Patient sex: M
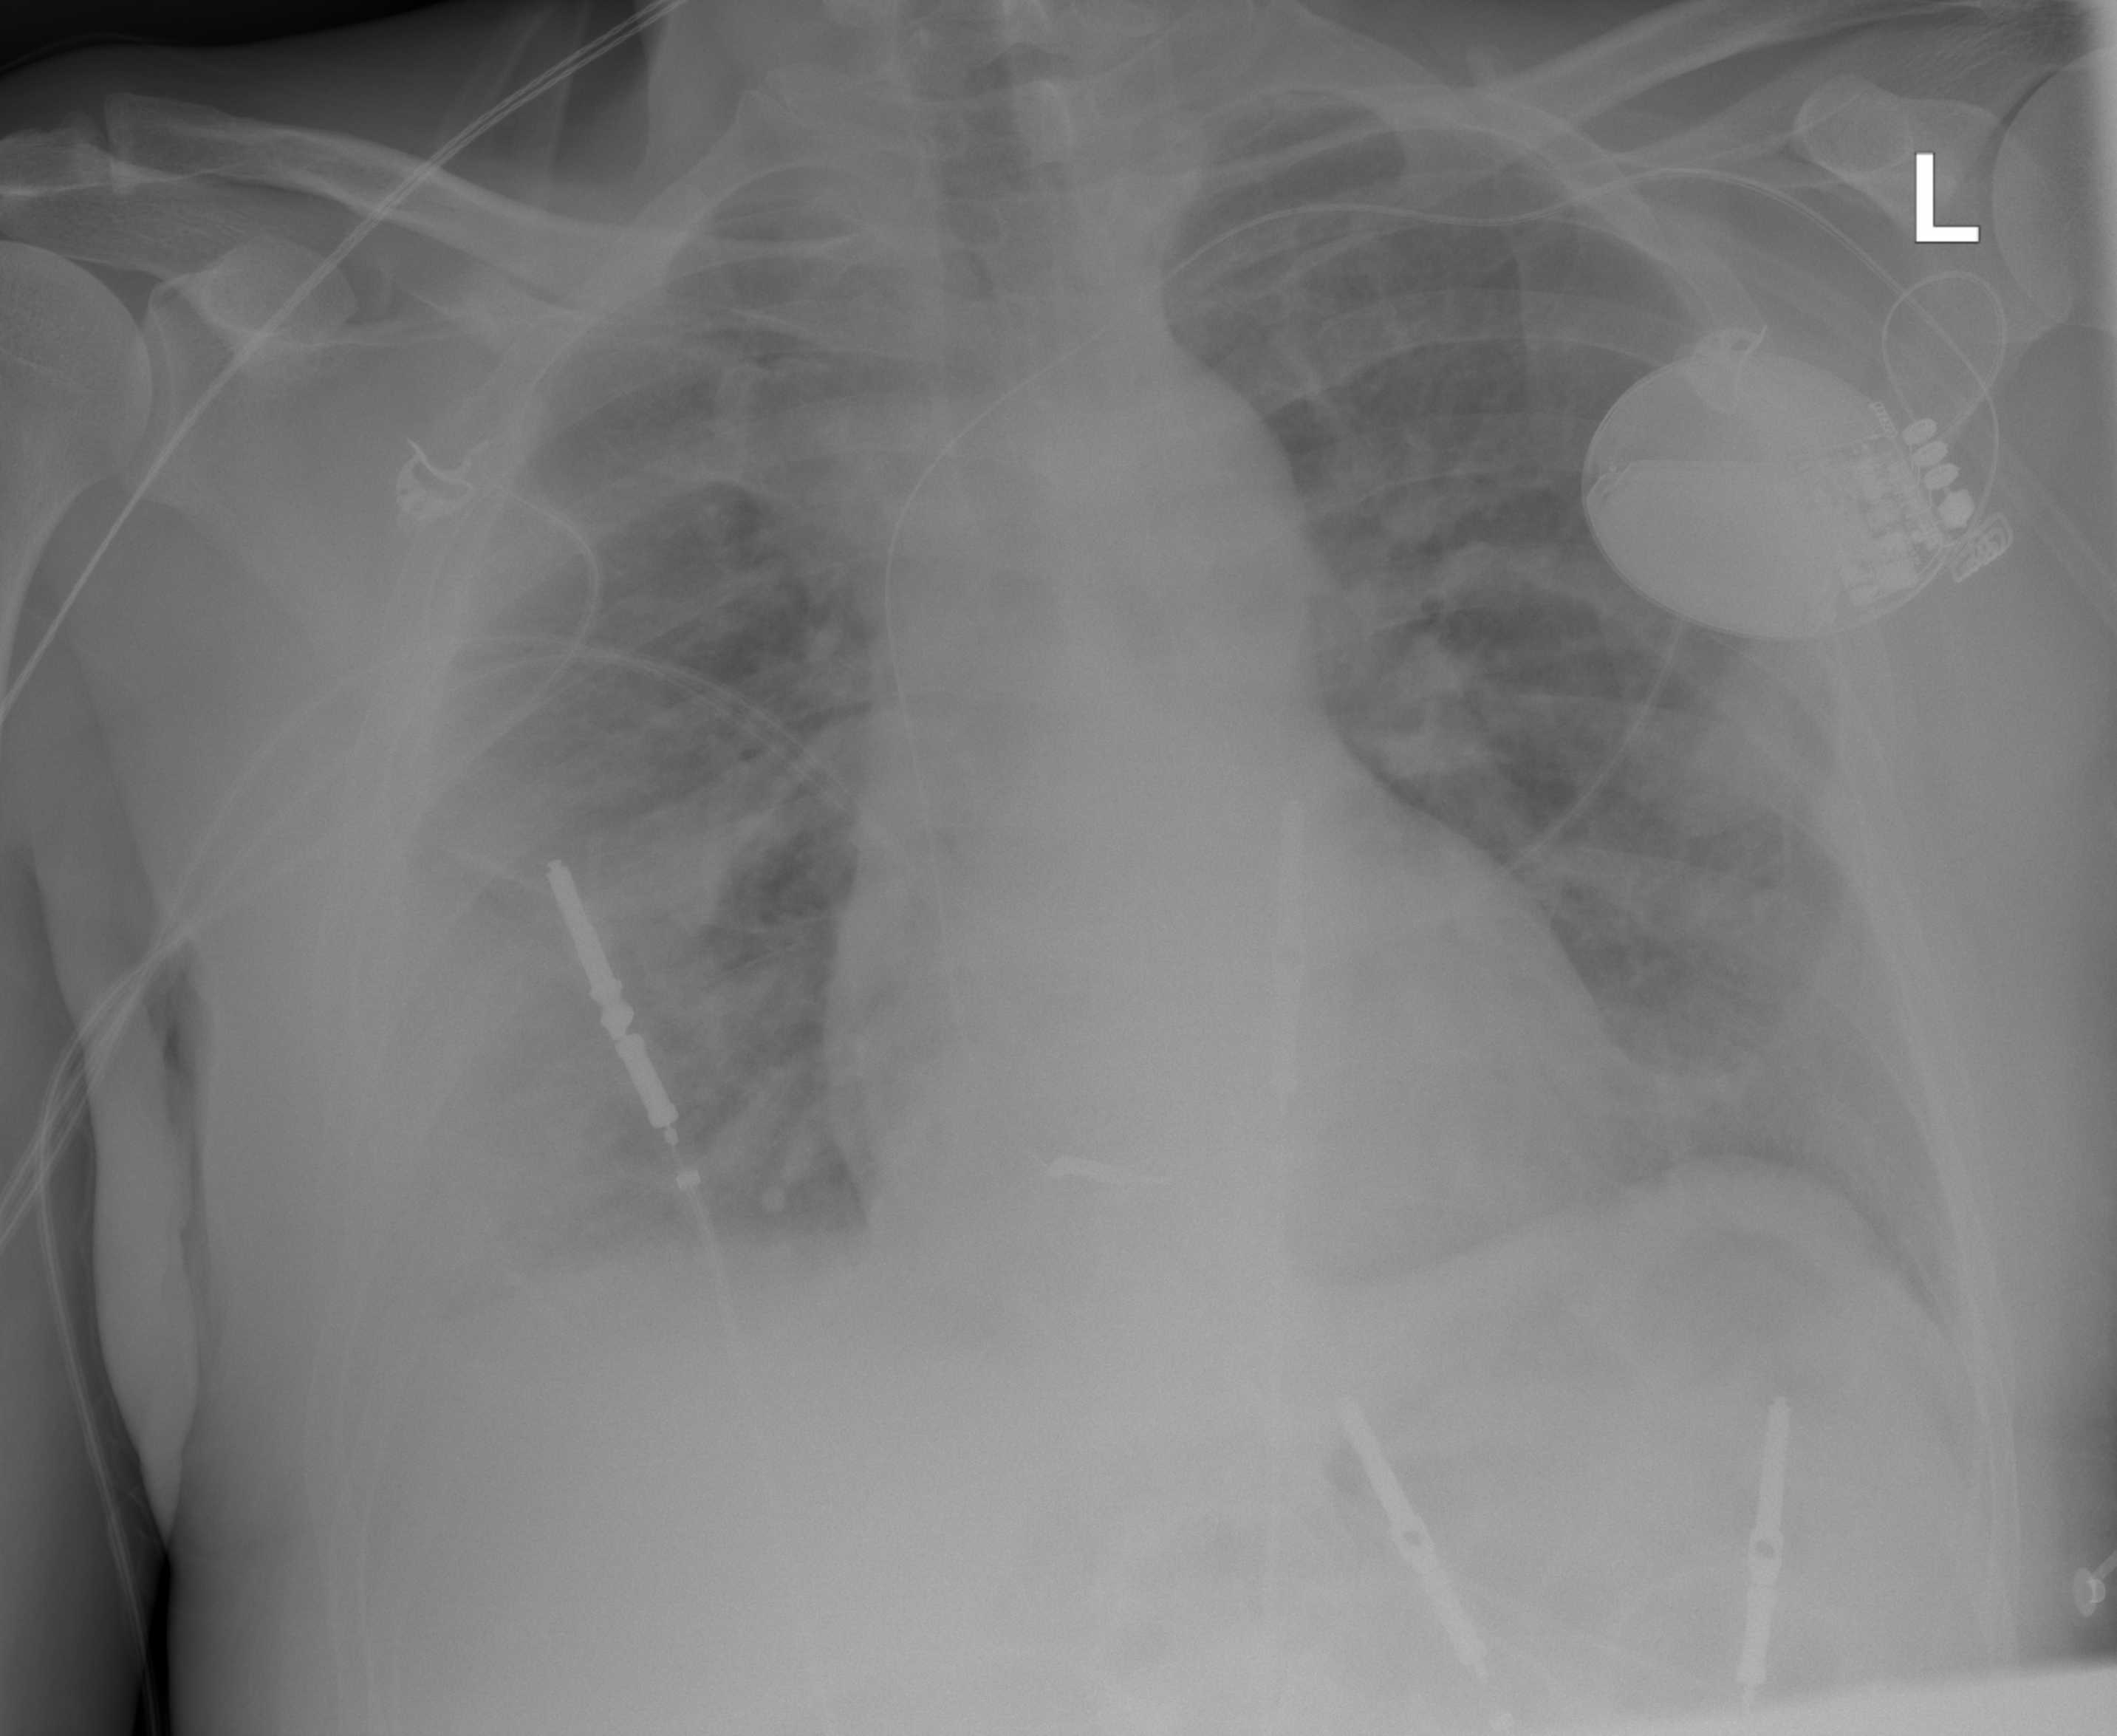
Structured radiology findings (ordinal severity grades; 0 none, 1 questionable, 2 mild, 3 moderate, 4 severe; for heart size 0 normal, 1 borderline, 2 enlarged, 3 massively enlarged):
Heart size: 0
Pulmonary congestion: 3
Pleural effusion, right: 3
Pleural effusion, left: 2
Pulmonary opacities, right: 2
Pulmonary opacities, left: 2
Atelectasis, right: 2
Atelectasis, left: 2